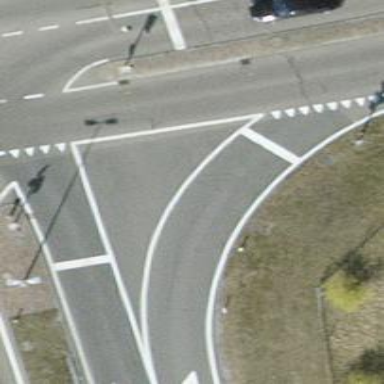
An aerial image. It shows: Trunk link road with asphalt surface.